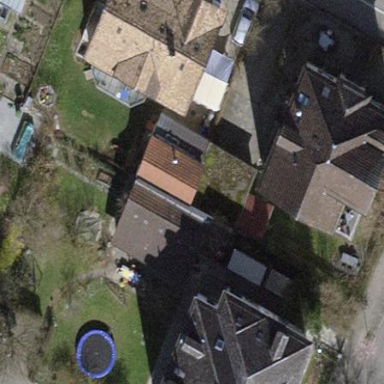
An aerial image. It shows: Shed.